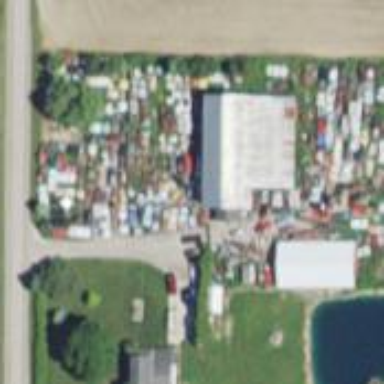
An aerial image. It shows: Scrap yard located in industrial area.